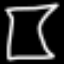
Label: hourglass